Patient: sex M, age 35
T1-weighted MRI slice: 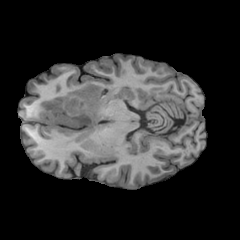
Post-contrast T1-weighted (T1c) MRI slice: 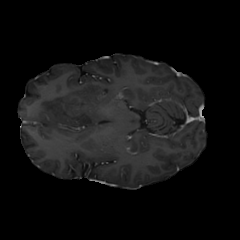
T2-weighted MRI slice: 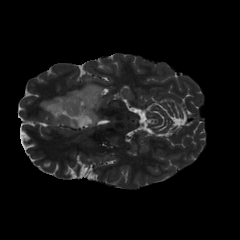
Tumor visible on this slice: yes
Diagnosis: Astrocytoma, IDH-mutant
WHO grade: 3